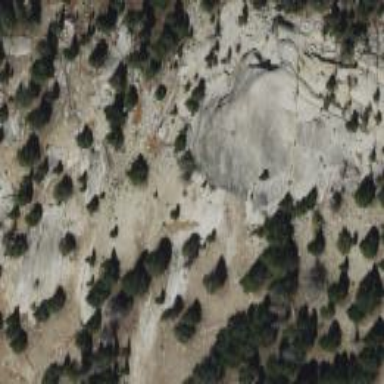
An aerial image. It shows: Landscape dominated by bare rock.